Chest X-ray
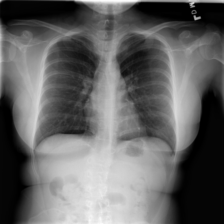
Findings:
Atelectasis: negative
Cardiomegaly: negative
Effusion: negative
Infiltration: negative
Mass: negative
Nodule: negative
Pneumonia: negative
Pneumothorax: negative
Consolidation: negative
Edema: negative
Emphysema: negative
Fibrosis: negative
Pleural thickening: negative
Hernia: negative